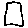
Label: square